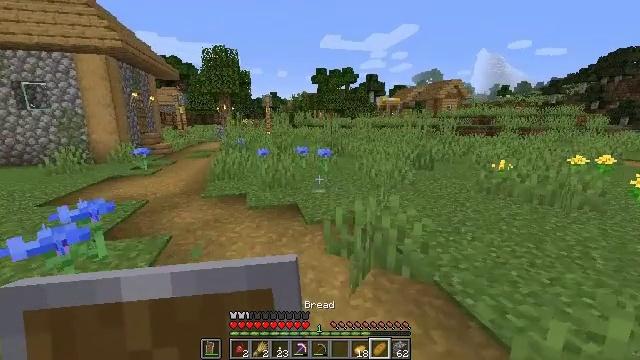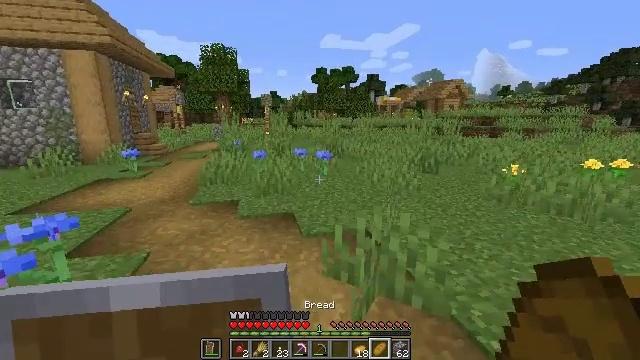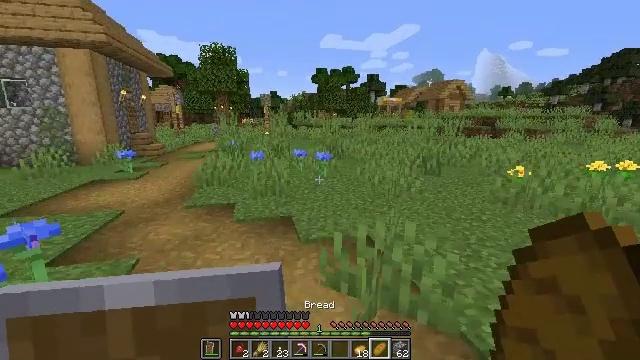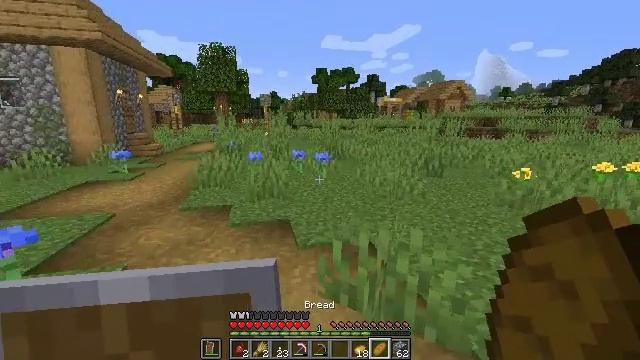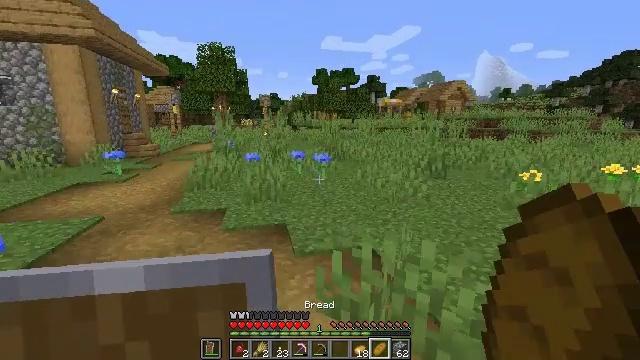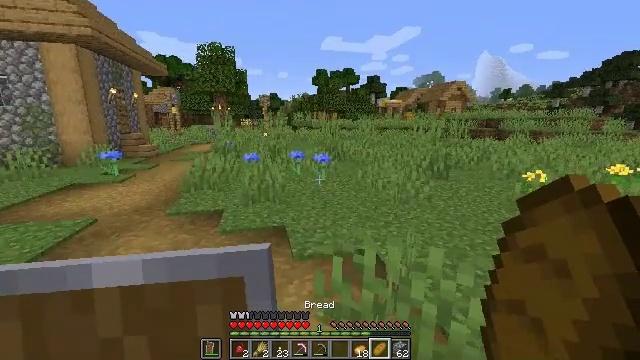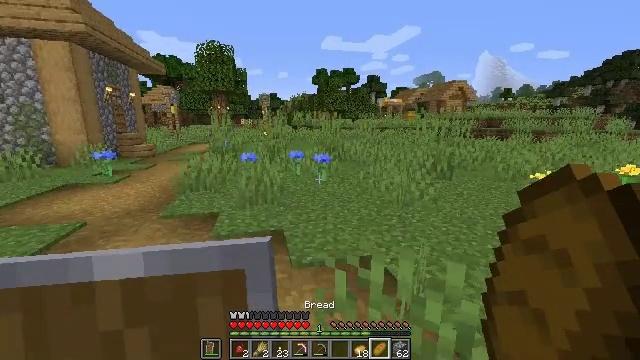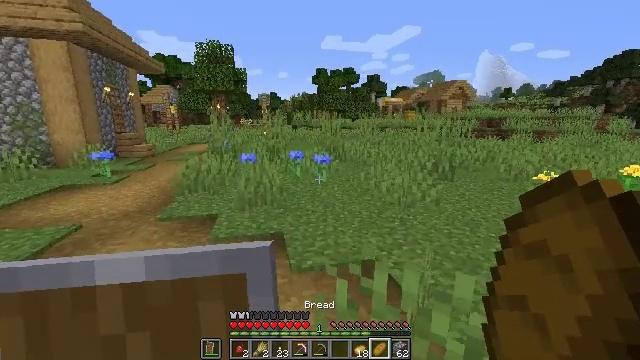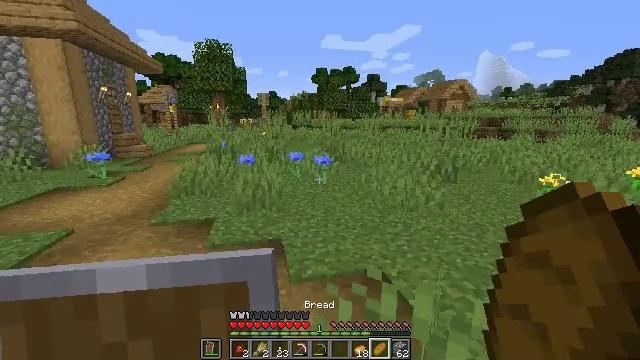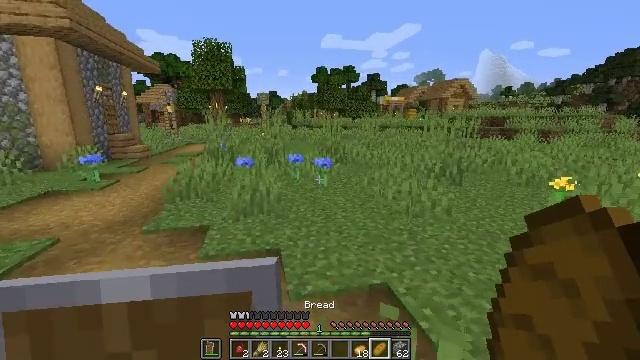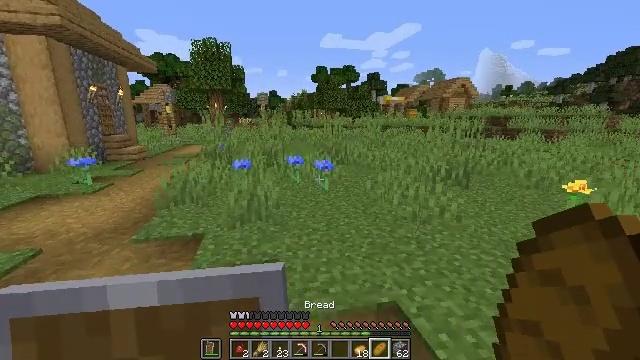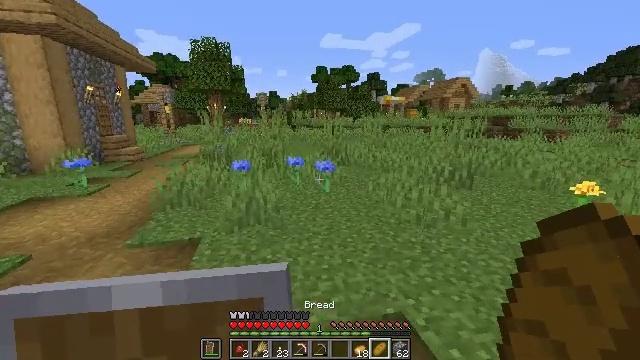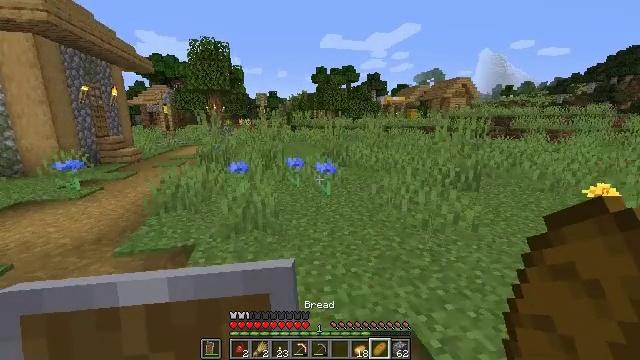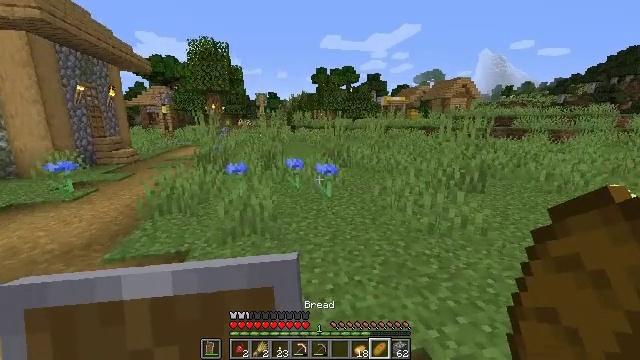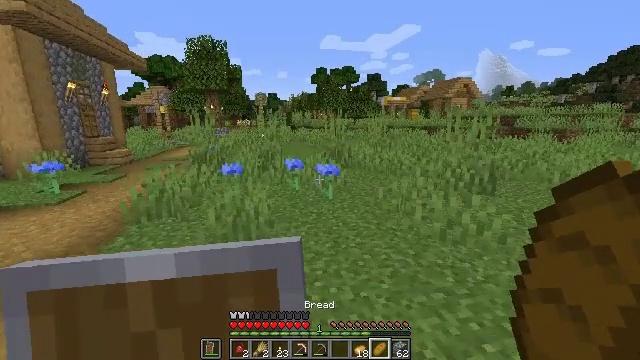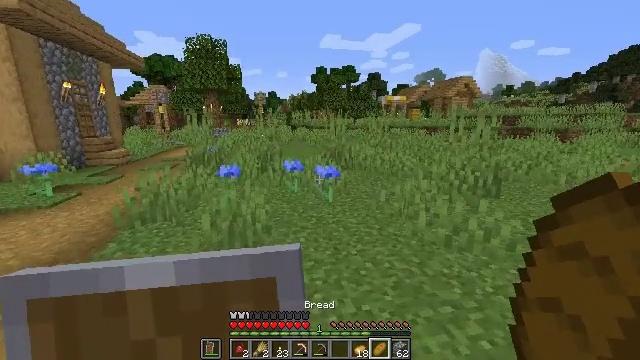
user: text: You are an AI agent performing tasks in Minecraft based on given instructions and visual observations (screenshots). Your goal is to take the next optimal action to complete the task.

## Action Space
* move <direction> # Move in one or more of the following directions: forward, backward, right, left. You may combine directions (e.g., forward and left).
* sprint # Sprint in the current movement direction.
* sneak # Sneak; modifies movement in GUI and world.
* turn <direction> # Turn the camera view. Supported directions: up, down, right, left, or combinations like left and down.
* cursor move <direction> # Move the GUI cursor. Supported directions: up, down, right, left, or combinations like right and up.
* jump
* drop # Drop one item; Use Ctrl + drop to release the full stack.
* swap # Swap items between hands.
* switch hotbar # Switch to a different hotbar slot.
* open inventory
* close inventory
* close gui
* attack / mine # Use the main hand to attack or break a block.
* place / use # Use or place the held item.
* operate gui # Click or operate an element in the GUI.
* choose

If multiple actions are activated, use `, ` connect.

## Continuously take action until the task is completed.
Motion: motion action
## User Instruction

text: Collect oak log for crafting.
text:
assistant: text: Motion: move forward
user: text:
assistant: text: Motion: move forward
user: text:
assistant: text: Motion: move forward
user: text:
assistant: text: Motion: move forward
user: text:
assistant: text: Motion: move forward
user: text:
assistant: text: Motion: no_op
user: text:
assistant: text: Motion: move forward
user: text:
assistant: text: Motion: move forward
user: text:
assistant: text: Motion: move forward
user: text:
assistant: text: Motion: move forward
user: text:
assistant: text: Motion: move forward
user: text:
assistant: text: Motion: move forward
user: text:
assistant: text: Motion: move forward
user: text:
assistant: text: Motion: move forward
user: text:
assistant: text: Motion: move forward
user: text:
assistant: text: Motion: move forward
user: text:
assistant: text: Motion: move forward
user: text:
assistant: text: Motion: move forward
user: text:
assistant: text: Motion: move forward
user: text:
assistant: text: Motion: move forward
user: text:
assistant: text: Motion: move forward
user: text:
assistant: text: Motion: move forward
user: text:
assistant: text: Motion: move forward
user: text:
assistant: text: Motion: move forward
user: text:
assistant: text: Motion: move forward
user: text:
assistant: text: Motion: move forward
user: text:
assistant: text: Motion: move forward
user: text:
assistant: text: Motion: move forward
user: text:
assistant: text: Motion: move forward
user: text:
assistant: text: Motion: move forward